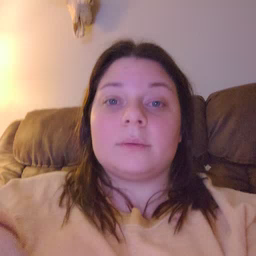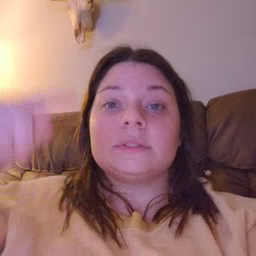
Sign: down